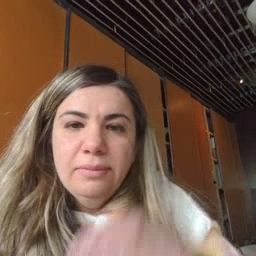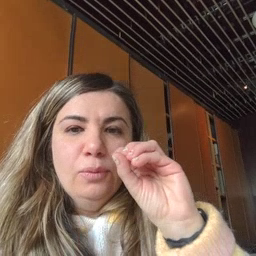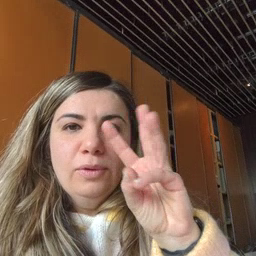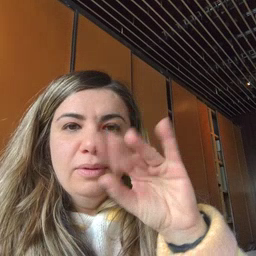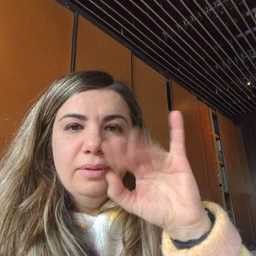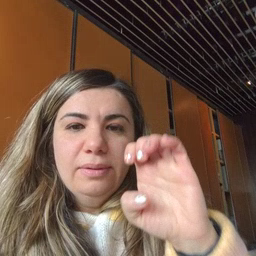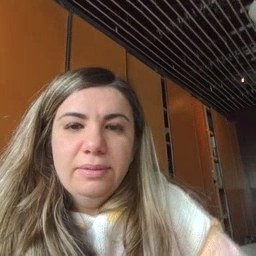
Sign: owie